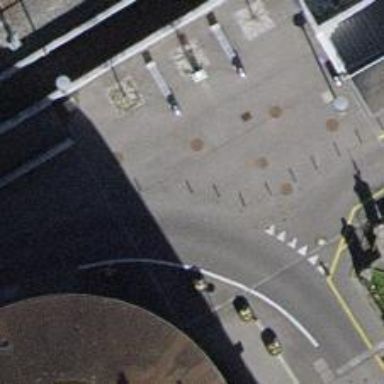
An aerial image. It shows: Bollard.